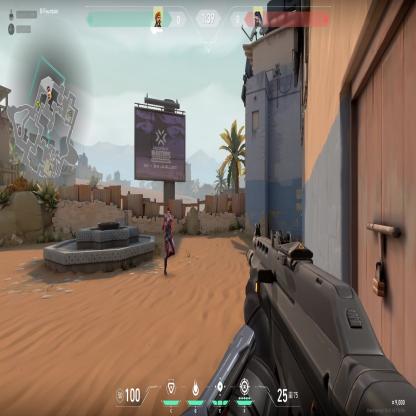
Label: enemy